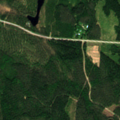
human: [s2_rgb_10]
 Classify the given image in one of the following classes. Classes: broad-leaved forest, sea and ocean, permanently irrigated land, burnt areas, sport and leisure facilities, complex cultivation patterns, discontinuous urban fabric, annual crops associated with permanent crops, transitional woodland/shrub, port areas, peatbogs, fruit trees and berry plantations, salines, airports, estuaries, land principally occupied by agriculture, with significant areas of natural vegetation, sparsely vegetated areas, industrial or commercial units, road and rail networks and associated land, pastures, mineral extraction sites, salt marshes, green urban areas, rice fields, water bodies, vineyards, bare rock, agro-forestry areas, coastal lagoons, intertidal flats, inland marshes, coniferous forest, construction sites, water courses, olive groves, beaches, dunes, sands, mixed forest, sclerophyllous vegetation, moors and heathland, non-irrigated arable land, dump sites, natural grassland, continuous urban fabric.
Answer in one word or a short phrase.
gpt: coniferous forest, mixed forest, transitional woodland/shrub